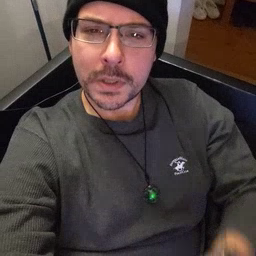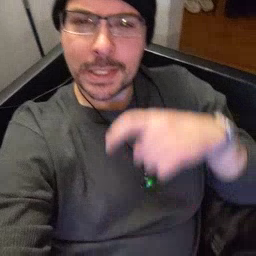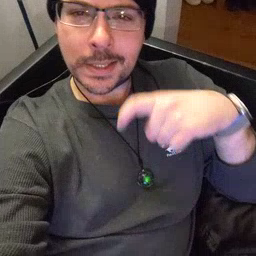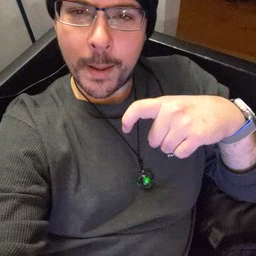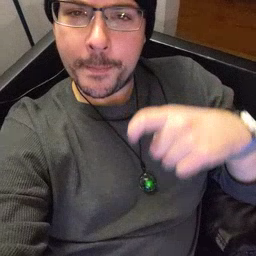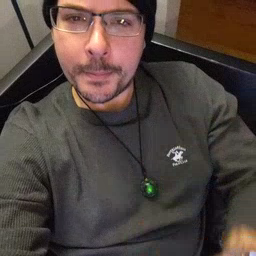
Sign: time